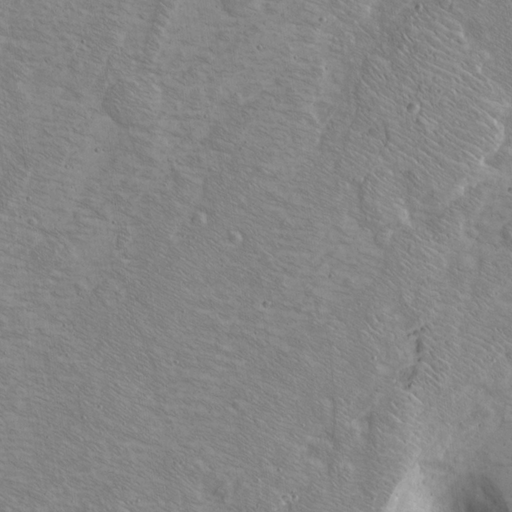
Classes present: Background, Cone